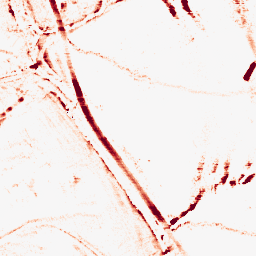
Category: morphological
Decomposition family: morphological_rect
Decomposition parameters: operation: opening
width: 10
height: 5
Upsampling method: edge_directed
Upsampling parameters: scale: 2
Upsampling scale: 2